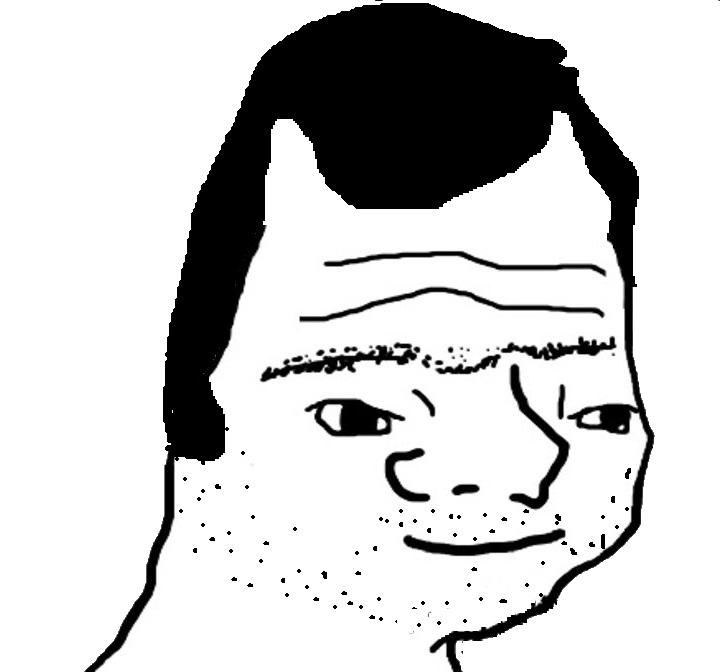
Label: 5_Boomer